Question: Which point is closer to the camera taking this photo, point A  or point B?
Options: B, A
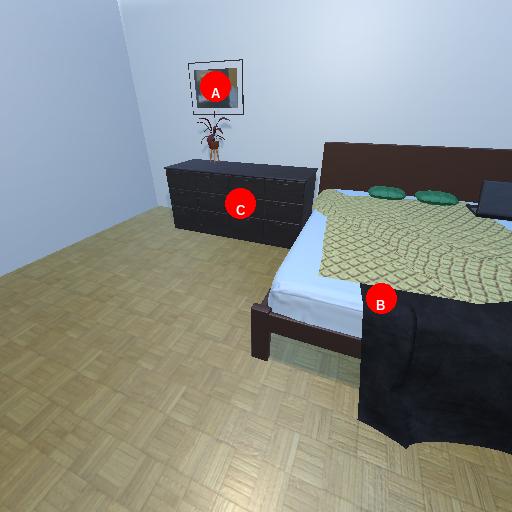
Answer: B